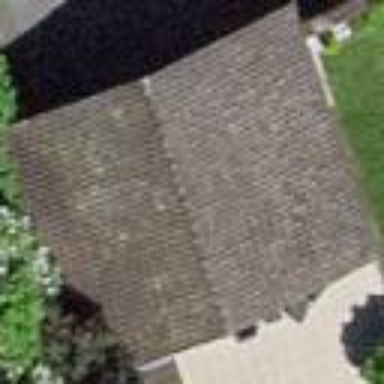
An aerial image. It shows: Garage.